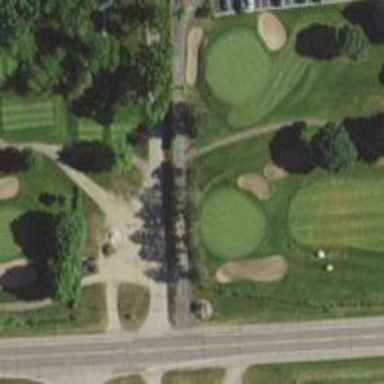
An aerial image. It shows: View of golf hole.